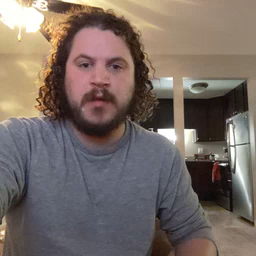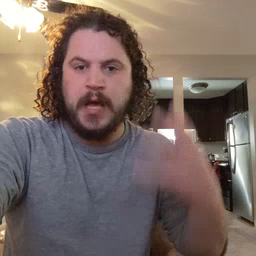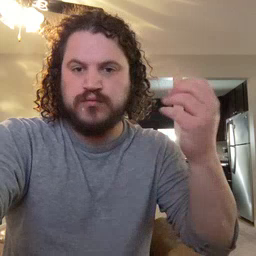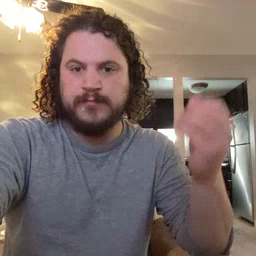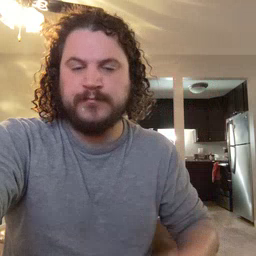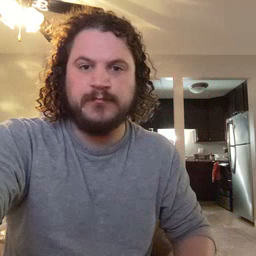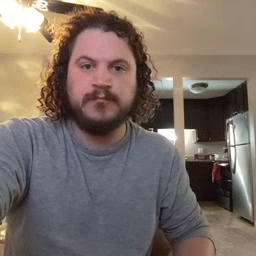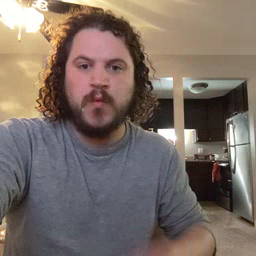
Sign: outside